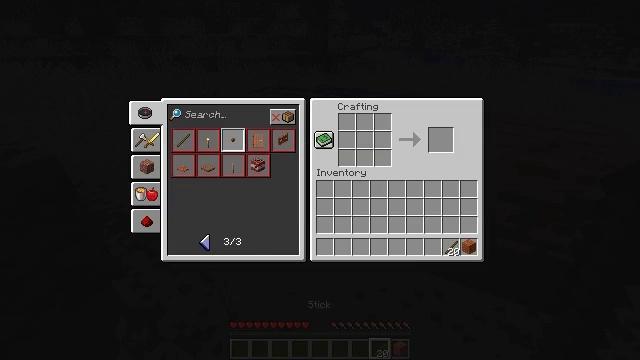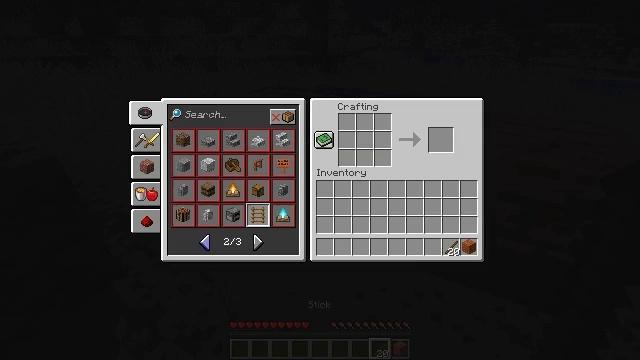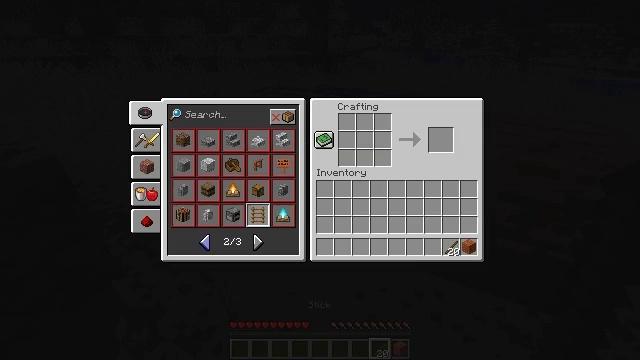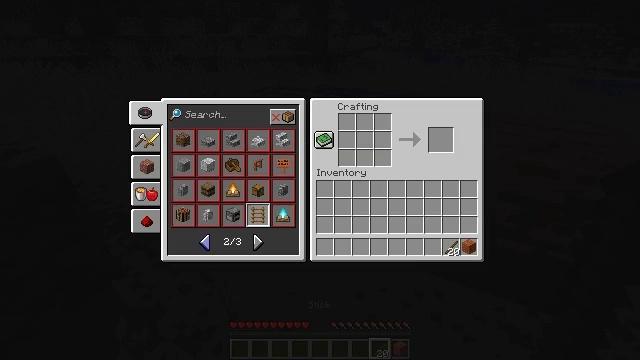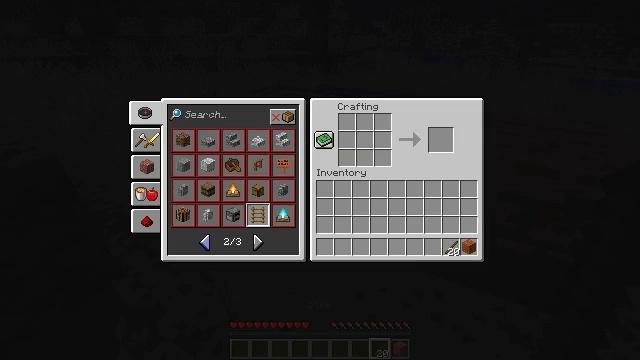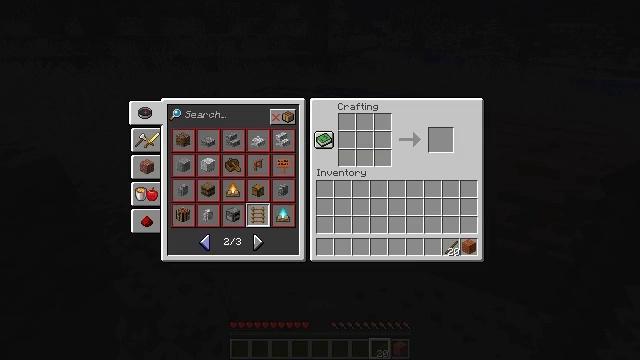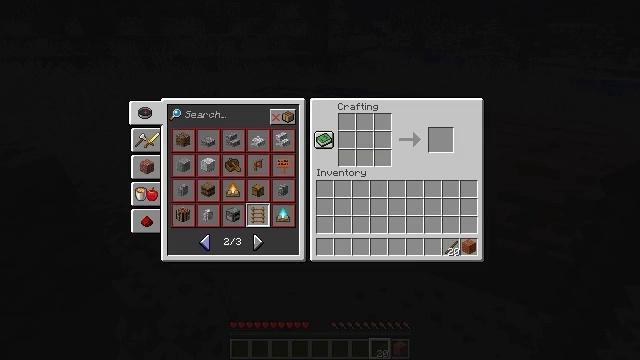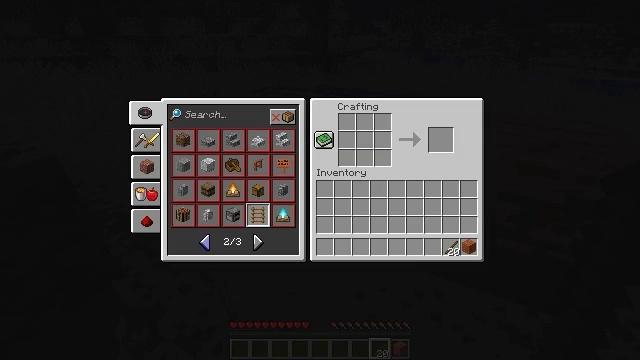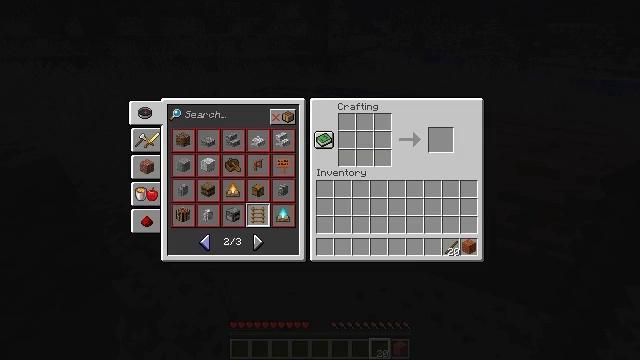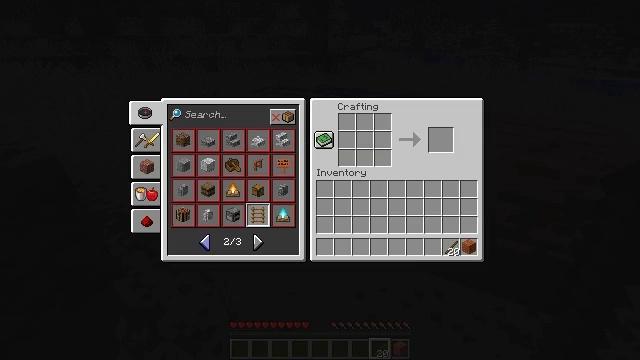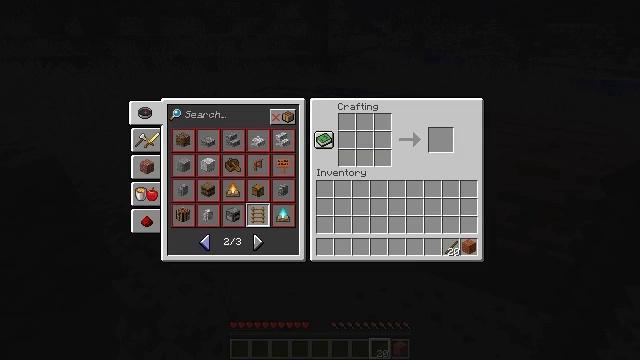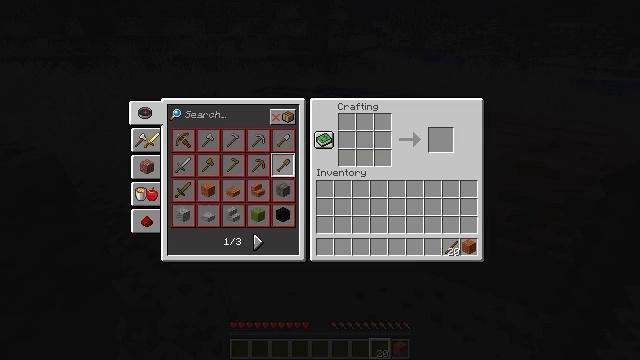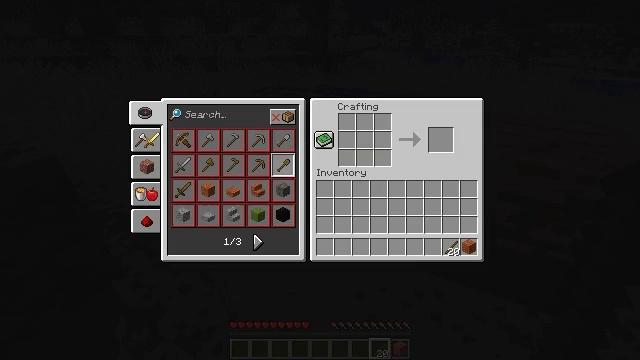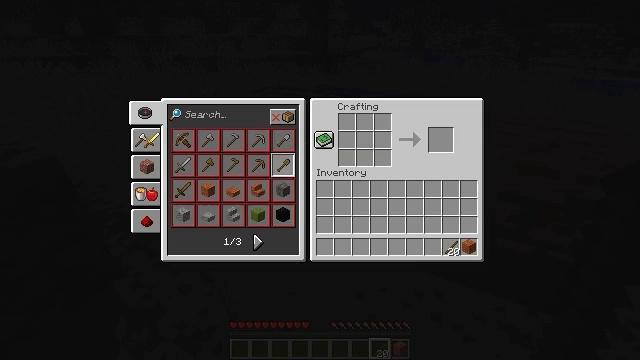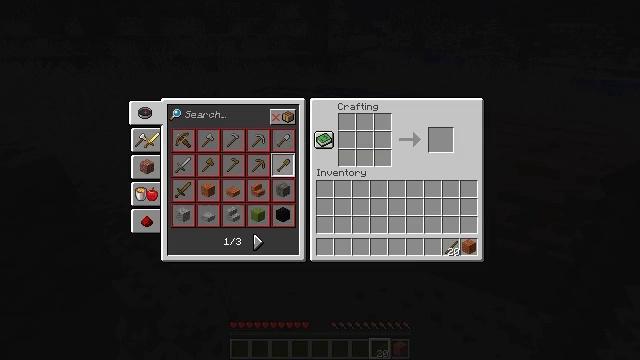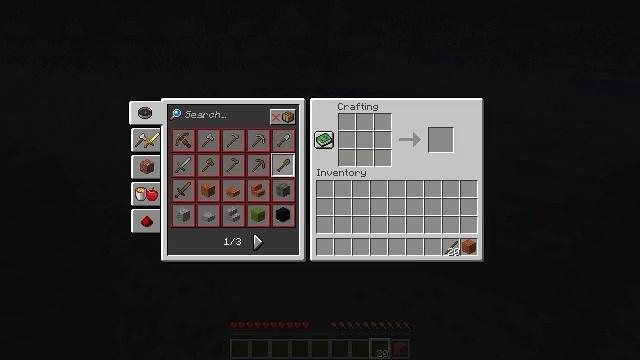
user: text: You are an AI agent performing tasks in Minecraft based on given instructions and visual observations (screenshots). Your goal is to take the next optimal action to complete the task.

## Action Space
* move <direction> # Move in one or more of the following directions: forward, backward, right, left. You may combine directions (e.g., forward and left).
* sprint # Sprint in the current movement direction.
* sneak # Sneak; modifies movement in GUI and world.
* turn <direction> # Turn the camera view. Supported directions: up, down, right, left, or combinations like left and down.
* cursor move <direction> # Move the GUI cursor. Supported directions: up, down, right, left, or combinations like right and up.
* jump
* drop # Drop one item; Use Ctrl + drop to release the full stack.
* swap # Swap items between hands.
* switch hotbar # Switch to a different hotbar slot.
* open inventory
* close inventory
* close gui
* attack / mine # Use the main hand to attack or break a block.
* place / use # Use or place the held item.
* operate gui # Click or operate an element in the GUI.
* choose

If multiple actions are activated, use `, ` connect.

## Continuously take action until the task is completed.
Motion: motion action
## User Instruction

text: Remove acacia planks from a building.
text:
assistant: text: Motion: operate gui
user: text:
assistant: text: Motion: operate gui
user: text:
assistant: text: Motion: operate gui
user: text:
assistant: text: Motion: no_op
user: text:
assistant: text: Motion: no_op
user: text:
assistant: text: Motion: no_op
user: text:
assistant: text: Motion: no_op
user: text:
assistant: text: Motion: no_op
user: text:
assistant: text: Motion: no_op
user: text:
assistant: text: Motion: no_op
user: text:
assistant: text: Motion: operate gui
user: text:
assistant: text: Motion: operate gui
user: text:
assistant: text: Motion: operate gui
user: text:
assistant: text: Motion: no_op
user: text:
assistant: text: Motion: no_op
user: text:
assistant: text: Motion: no_op
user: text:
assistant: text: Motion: no_op
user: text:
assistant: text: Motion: cursor move right and up
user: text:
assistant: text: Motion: cursor move right and up
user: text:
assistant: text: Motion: cursor move up
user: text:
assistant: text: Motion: no_op
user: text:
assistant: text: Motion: no_op
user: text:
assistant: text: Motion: no_op
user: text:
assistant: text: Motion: no_op
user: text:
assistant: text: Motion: no_op
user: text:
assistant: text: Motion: no_op
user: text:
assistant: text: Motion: no_op
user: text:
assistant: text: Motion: no_op
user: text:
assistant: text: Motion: no_op
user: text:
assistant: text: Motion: no_op